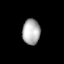
Tissue: lung
Cell type: Endothelial cells
Senescence score: 0.6372
Nuclear area (px): 445
Mean DAPI intensity: 175.649